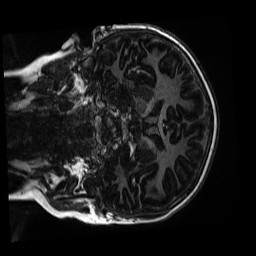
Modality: MP2RAGE
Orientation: coronal
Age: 9
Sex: male
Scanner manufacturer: siemens
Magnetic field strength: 3 T
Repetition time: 4 s
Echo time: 0.00303 s